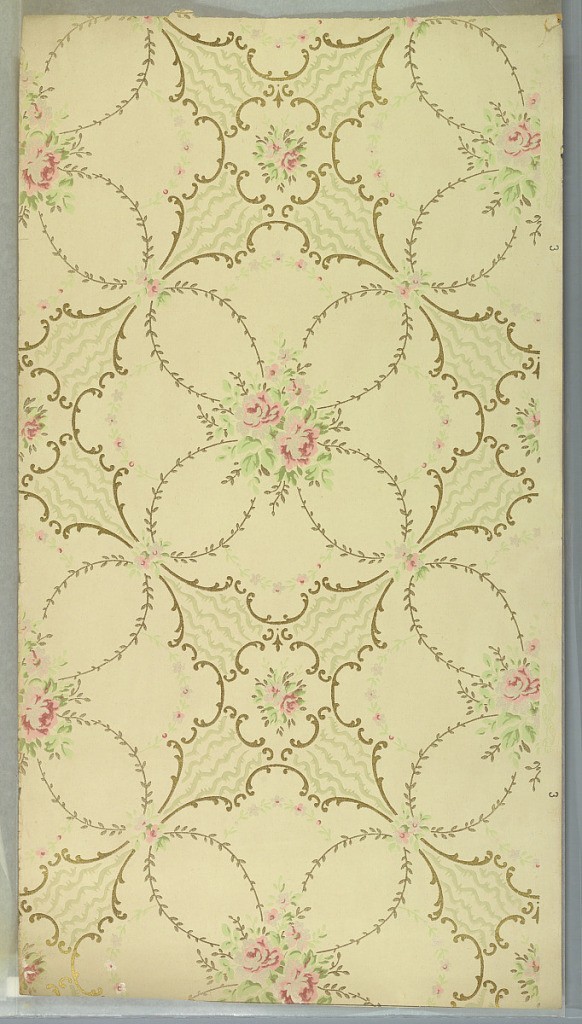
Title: Ceiling paper
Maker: Liberty Wall Paper Company, Schuylerville, New York
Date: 1905–1915
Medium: Machine-printed paper, liquid mica
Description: Alternating large circular medallions of scrolls with rose bouquet centers, foliate vining and floral swags and small medallions with scrolls and rose bouquets. Wavey vine-like lines between medallions. Cream ground. Printed in pinks, greens, white mica and gold mica. Printed in selvedge: "Sandard Papers" "3".